Aerial crown-view tile of a tropical tree (Barro Colorado Island, Panama), acquired 20250512:
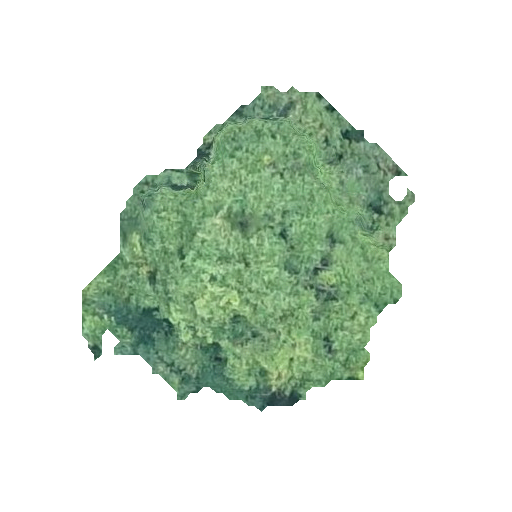
Species: Astronium graveolens
GBIF accepted scientific name: Astronium graveolens
Crown area: 103.086 m²